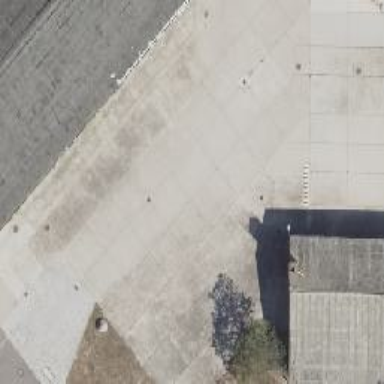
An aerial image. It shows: Concrete parking aisle.